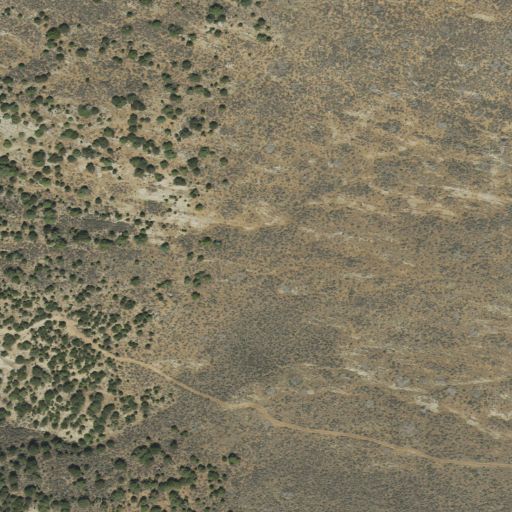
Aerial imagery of valley in Utah named Docs Valley containing shrub and evergreen forest